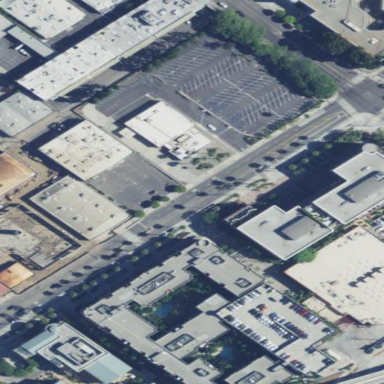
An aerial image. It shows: Commercial building.